Question: So I have an array of values that I am trying to plot using the 'plot_surface' command. Specifically I have a 30x30 array with one in the middle and zeros elsewhere. When I plot it this is what I obtain:
I would like however for the value to be represented as a cuboid. Is that possible?
Thank you
: Code that shows the figure
'''
import numpy as np
import matplotlib.pyplot as plt
from mpl_toolkits.mplot3d import Axes3D
N=30
fig = plt.figure()
ax = fig.add_subplot(111, projection='3d')
x = y = np.arange(0, N)
z = np.zeros((N,N))
z[15,15] = 1
X, Y = np.meshgrid(x, y)
ax.plot_surface(X, Y, z, cmap='YlOrBr')
plt.show(block=False)
'''
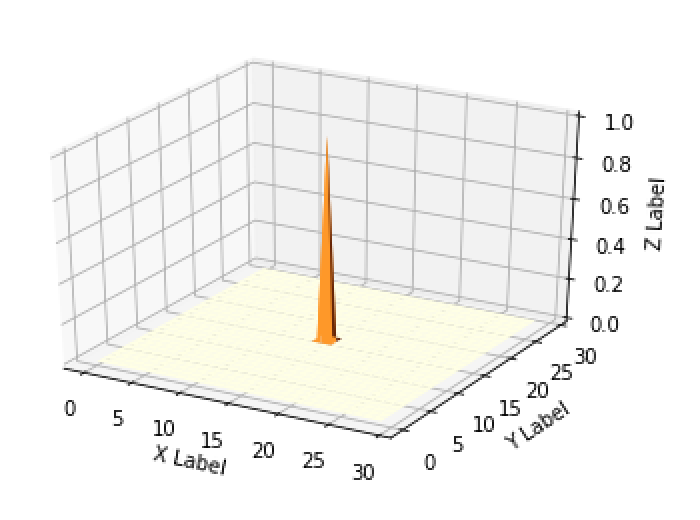
Answer: I think a 3D bar plot will give what you're looking for.
'''
import numpy as np
import matplotlib.pyplot as plt
from mpl_toolkits.mplot3d import Axes3D
N=30
fig = plt.figure()
ax = fig.add_subplot(111, projection='3d')
x = y = np.arange(0, N)
z_bottom = np.zeros((N,N))
z_top = z_bottom.copy()
z_top[15,15] = 1
X, Y = np.meshgrid(x, y)
ax.bar3d(X.ravel(), Y.ravel(), z_bottom.ravel(), 1, 1, z_top.ravel())
plt.show(block=False)
'''
<URL>
The <URL> if you want to play with the colors and so forth.